Question: I was testing on how to make a responsive design UI. There came this problem. I thought div's default behavior was to wrap the child items and their total width becomes the div's width.
Link to JSfiddle: <URL>
In the above example see . This div's width is supposed to conform to inner text box and the search box. But it is taking the width of the HTML tag that is 1280 px. W
'''
#search_area{
height: 100%;
position:relative;
left:50%;
top:20%;
}
'''
Why is this specefic error happening. A hint will help me.
thanks in advance. Below is the screenshot for the problem.

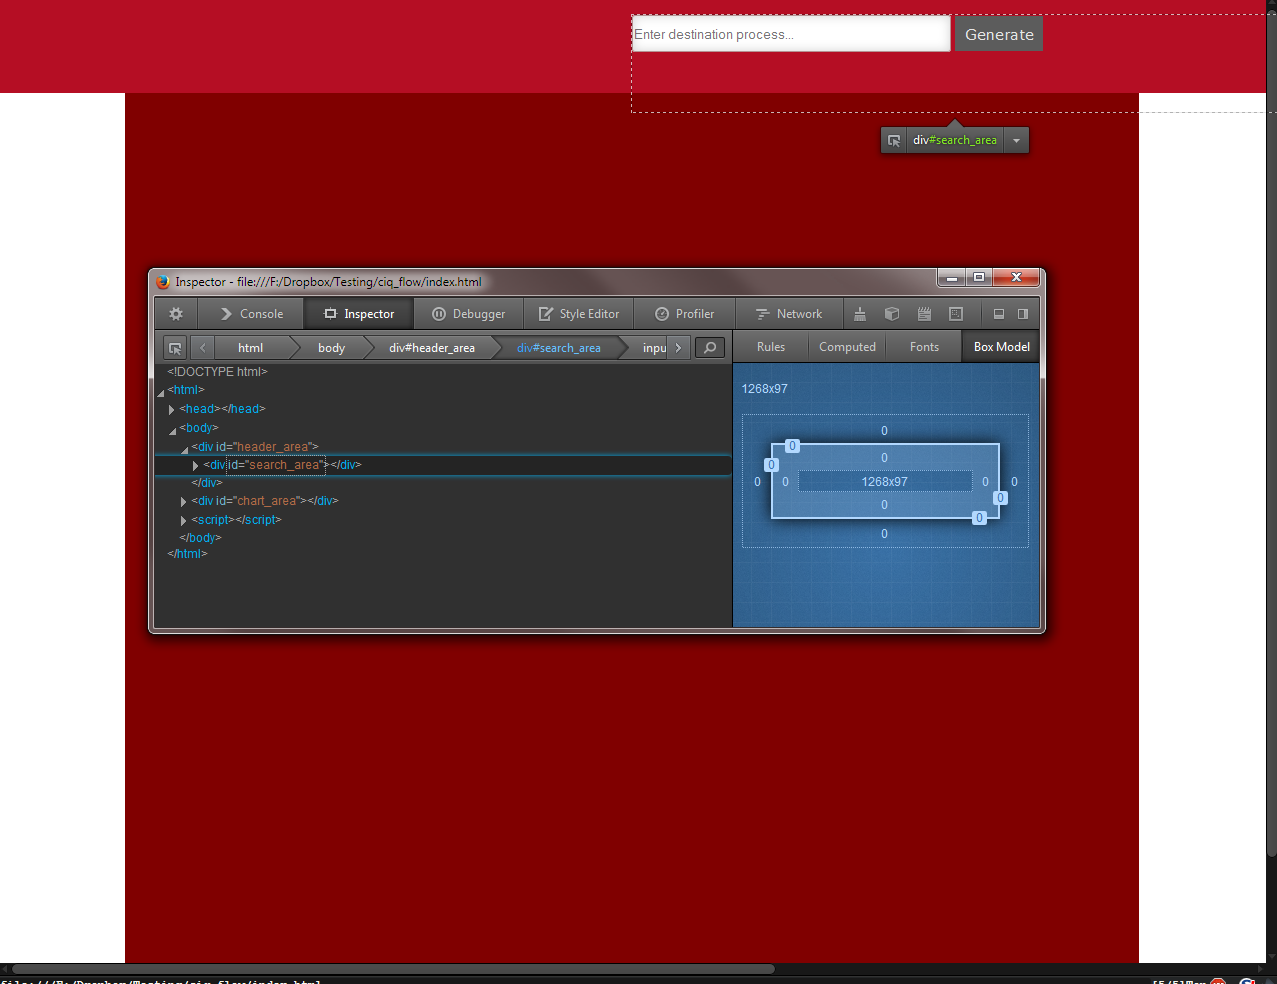
Answer: Your css
'''
#header_area{
background:#B50E24;
width:100%;
height:10%;
}
'''
you have specified 'width:100%' hence it'll occupy 100% width.
Apart from that, '<div>' is a 'block' element. 'block' elements takes the full available width. If you want it to wrap the whole content only, give 'display: inline-block'